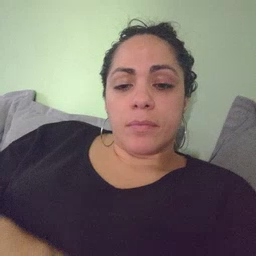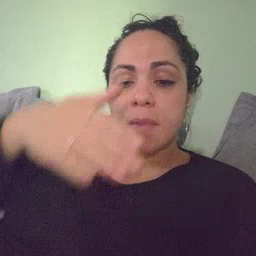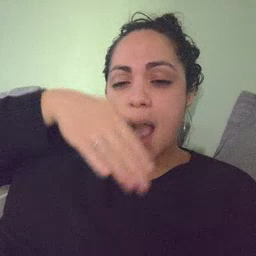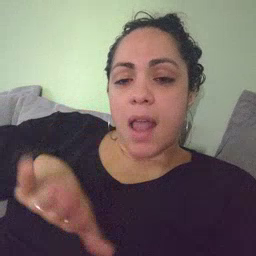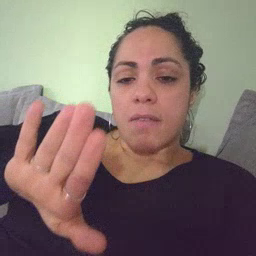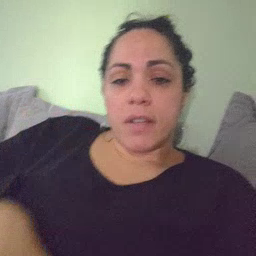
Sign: elephant